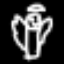
Label: angel